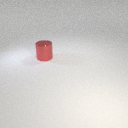
large red metal cylinder